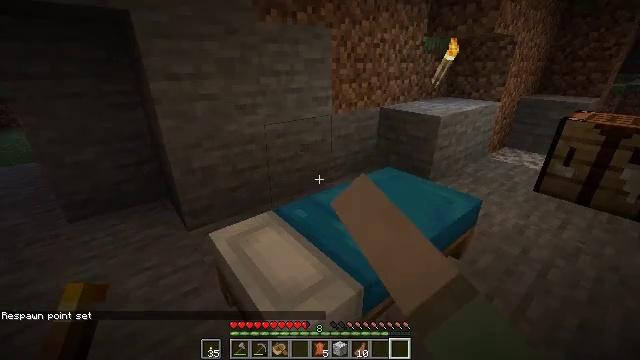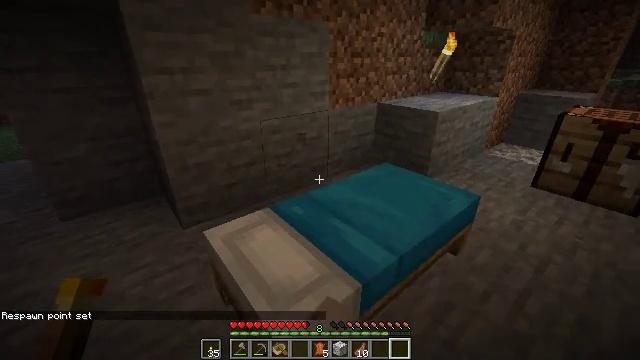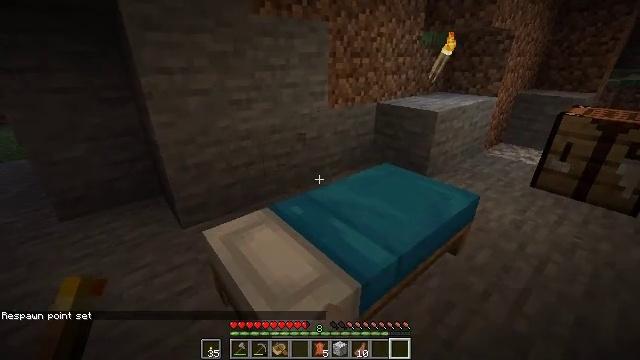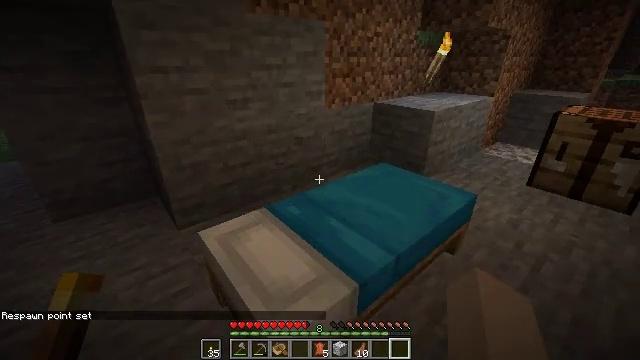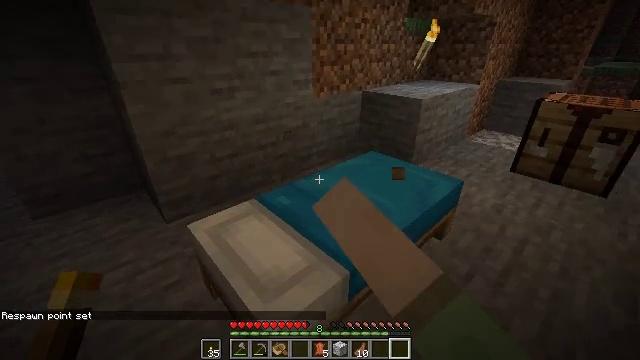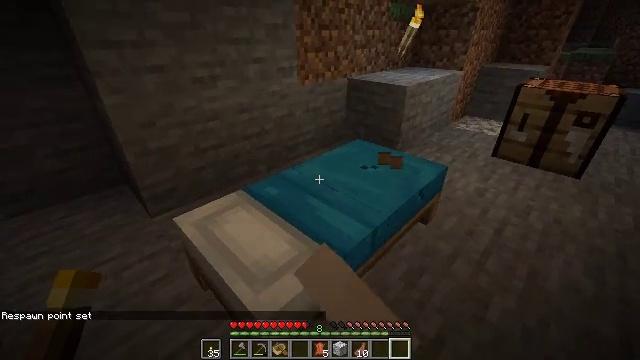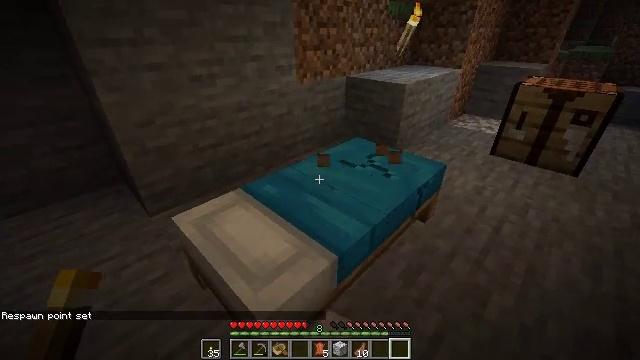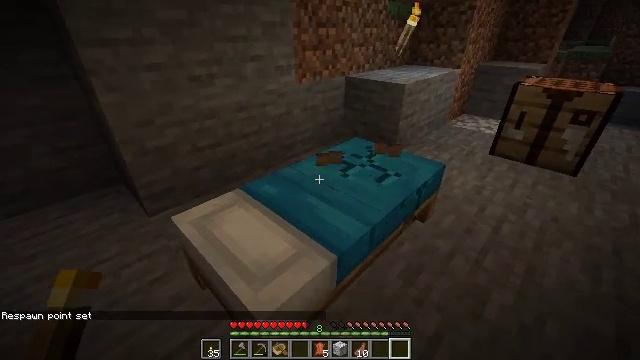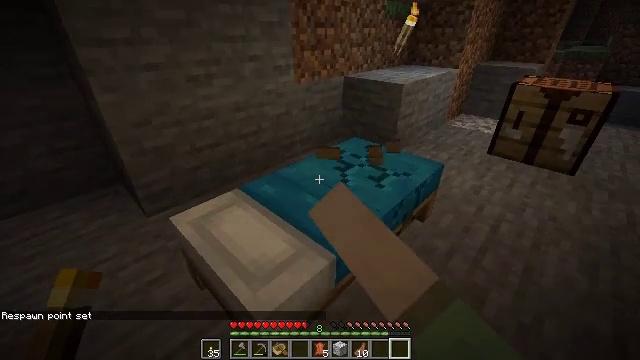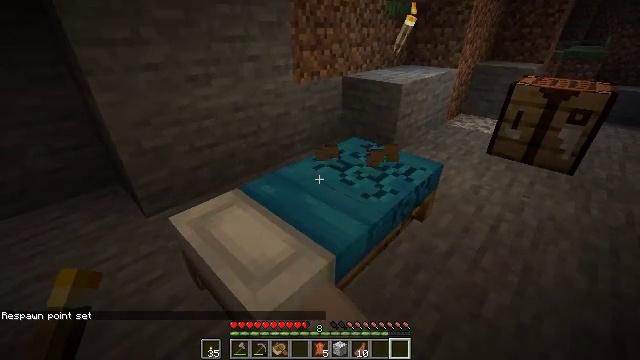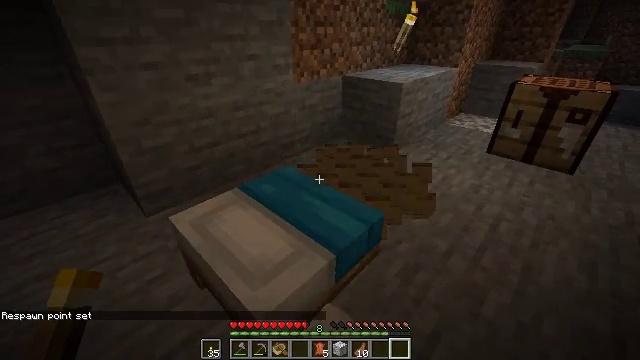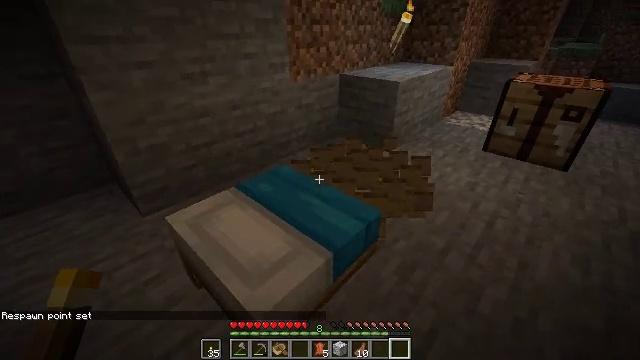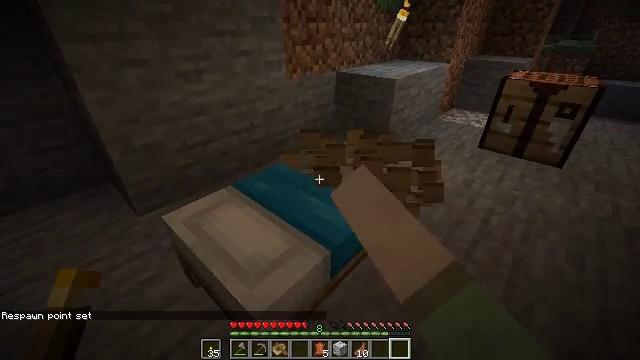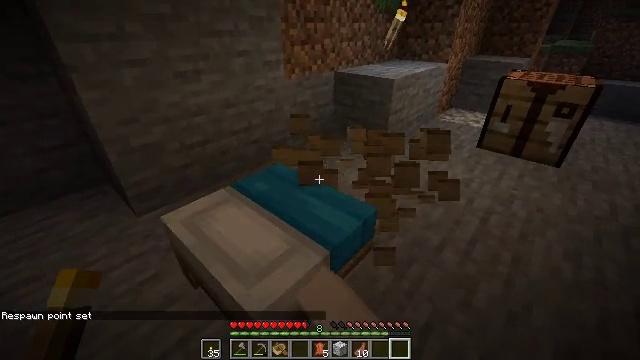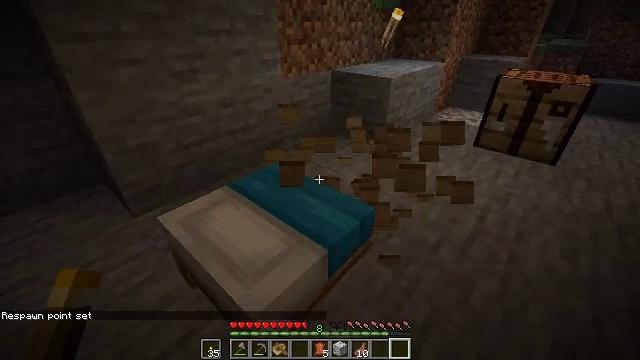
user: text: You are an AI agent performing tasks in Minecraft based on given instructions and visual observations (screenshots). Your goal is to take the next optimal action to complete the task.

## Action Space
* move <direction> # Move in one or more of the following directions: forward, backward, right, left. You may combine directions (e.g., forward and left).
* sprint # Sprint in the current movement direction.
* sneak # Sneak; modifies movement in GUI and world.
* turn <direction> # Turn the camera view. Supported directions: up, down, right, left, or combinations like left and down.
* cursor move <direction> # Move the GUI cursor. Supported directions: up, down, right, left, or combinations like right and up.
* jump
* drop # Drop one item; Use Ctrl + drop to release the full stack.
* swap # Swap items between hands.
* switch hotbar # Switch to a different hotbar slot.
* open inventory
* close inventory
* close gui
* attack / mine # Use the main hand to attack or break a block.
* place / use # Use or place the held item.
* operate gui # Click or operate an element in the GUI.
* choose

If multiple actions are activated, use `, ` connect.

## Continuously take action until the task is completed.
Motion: motion action
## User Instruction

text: Gather the light blue bed from its placement.
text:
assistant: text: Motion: attack / mine
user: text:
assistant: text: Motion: attack / mine
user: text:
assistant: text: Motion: attack / mine
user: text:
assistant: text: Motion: turn right and down, attack / mine
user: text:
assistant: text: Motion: turn right and down, attack / mine
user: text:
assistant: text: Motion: attack / mine
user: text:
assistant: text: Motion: attack / mine
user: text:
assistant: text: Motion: attack / mine
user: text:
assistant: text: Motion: attack / mine
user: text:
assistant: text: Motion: attack / mine
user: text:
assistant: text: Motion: attack / mine
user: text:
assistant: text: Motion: attack / mine
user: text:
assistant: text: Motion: attack / mine
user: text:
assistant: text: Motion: attack / mine
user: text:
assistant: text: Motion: attack / mine